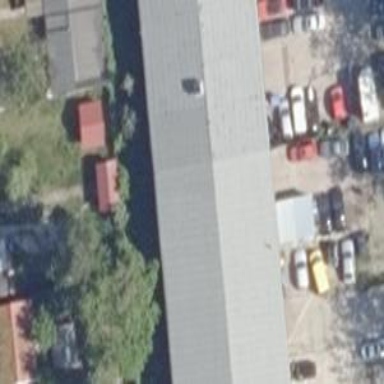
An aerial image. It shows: Car repair shop.